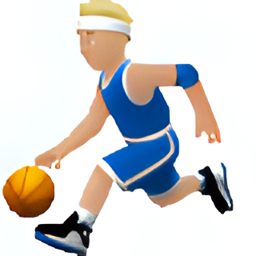
Name: person with ball
Emoji: ⛹🏼
Group: People & Body
Sub-group: person-sport